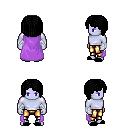
a pixel art fantasy rpg character, male body template, dark elf, purple skin, lavender cape, gold greaves, black pageboy hairstyle, white cloth bandages, black slippers, four views (front, back, left, right), 2x2 character sprite sheet, small pixel art, hard edges, no anti-aliasing